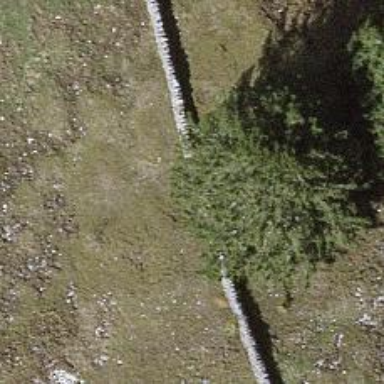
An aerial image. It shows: Wall barrier.